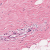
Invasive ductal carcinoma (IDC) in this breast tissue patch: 0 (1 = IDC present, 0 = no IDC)